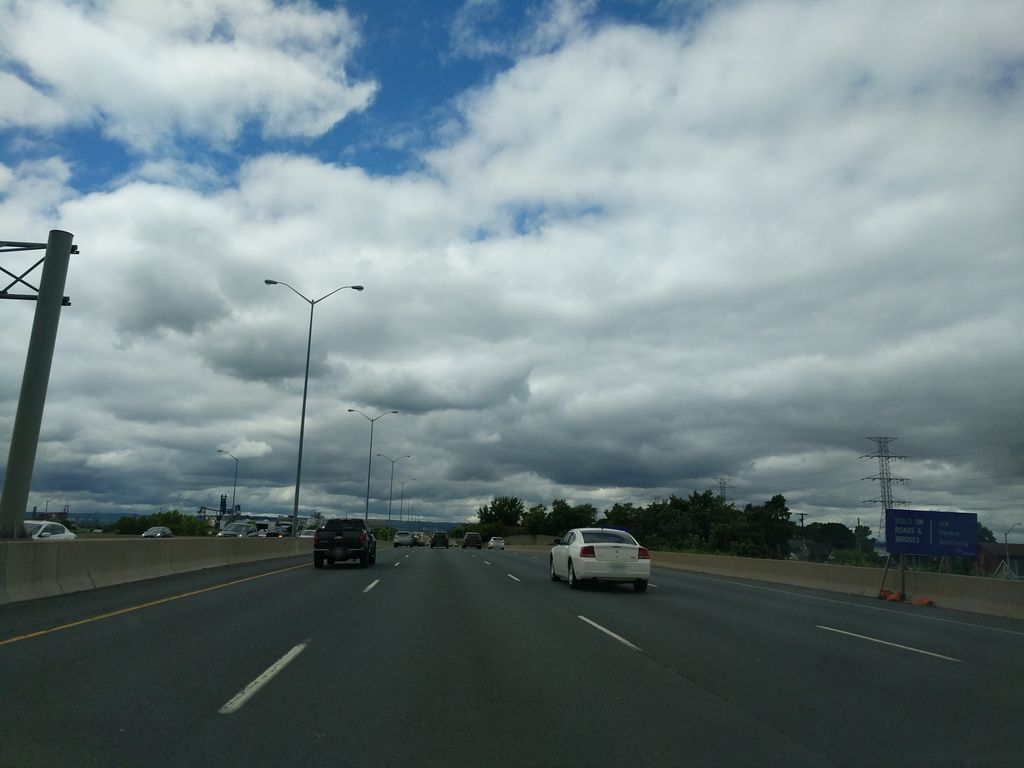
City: hamilton